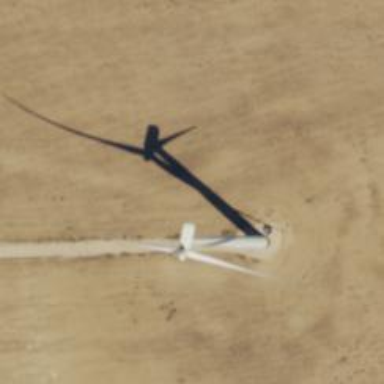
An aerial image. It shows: Wind generator with horizontal axis. The generator is wind turbine.